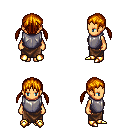
a pixel art fantasy rpg character, female body template, human, tanned skin, steel chest armor, robe skirt, dark blonde twin-tailed hairstyle, gold boots, four views (front, back, left, right), 2x2 character sprite sheet, small pixel art, hard edges, no anti-aliasing